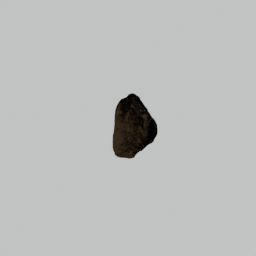
Label: nature